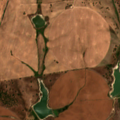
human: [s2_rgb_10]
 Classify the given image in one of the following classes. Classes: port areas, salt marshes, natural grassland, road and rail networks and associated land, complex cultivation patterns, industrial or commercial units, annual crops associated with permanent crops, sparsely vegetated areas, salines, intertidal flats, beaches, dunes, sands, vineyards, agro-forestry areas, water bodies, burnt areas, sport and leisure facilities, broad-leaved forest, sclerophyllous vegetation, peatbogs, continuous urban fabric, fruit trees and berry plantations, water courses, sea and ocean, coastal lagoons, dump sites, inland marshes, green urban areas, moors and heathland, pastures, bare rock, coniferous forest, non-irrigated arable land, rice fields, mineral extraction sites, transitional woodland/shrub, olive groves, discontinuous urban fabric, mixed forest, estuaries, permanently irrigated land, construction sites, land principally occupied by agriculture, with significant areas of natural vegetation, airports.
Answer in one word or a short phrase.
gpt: non-irrigated arable land, permanently irrigated land, agro-forestry areas